Question: Count the number of objects in the diagram.
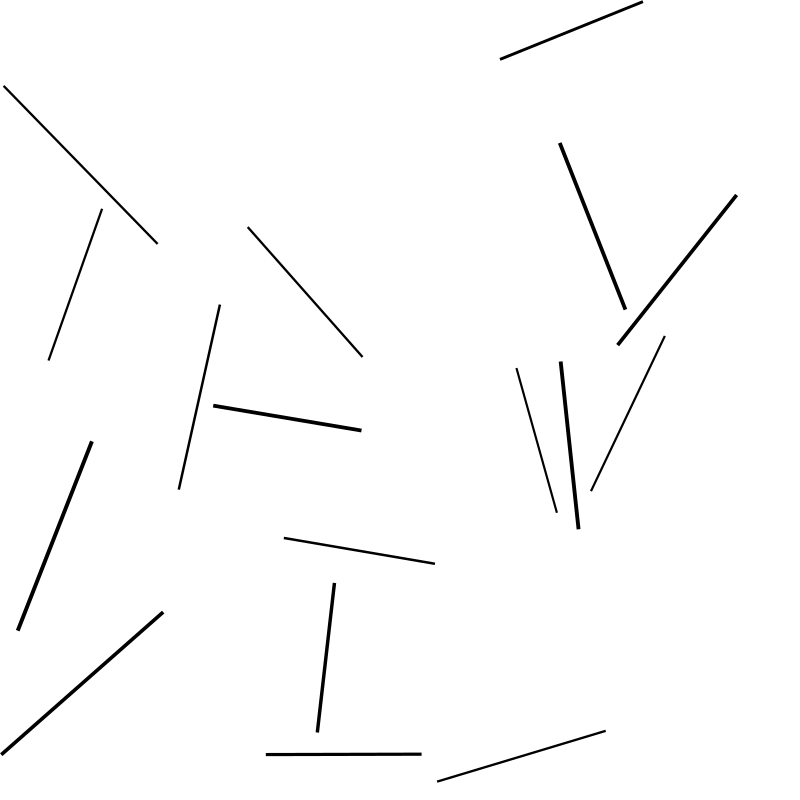
Answer: 17